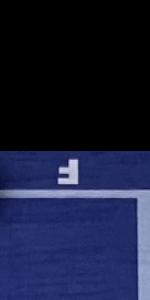
Label: Empty